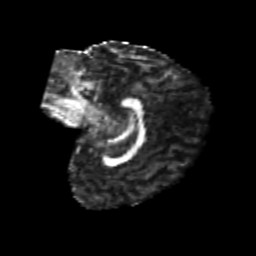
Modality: FA
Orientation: sagittal
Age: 25
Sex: female
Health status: healthy
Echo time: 0.074 s